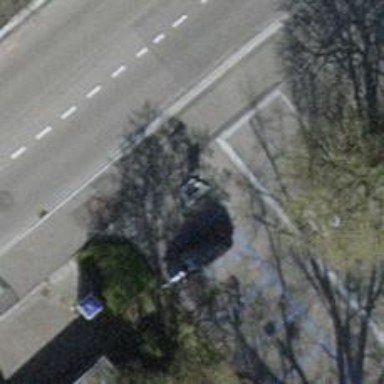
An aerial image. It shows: Public bookcase.